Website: apple
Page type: account-selection
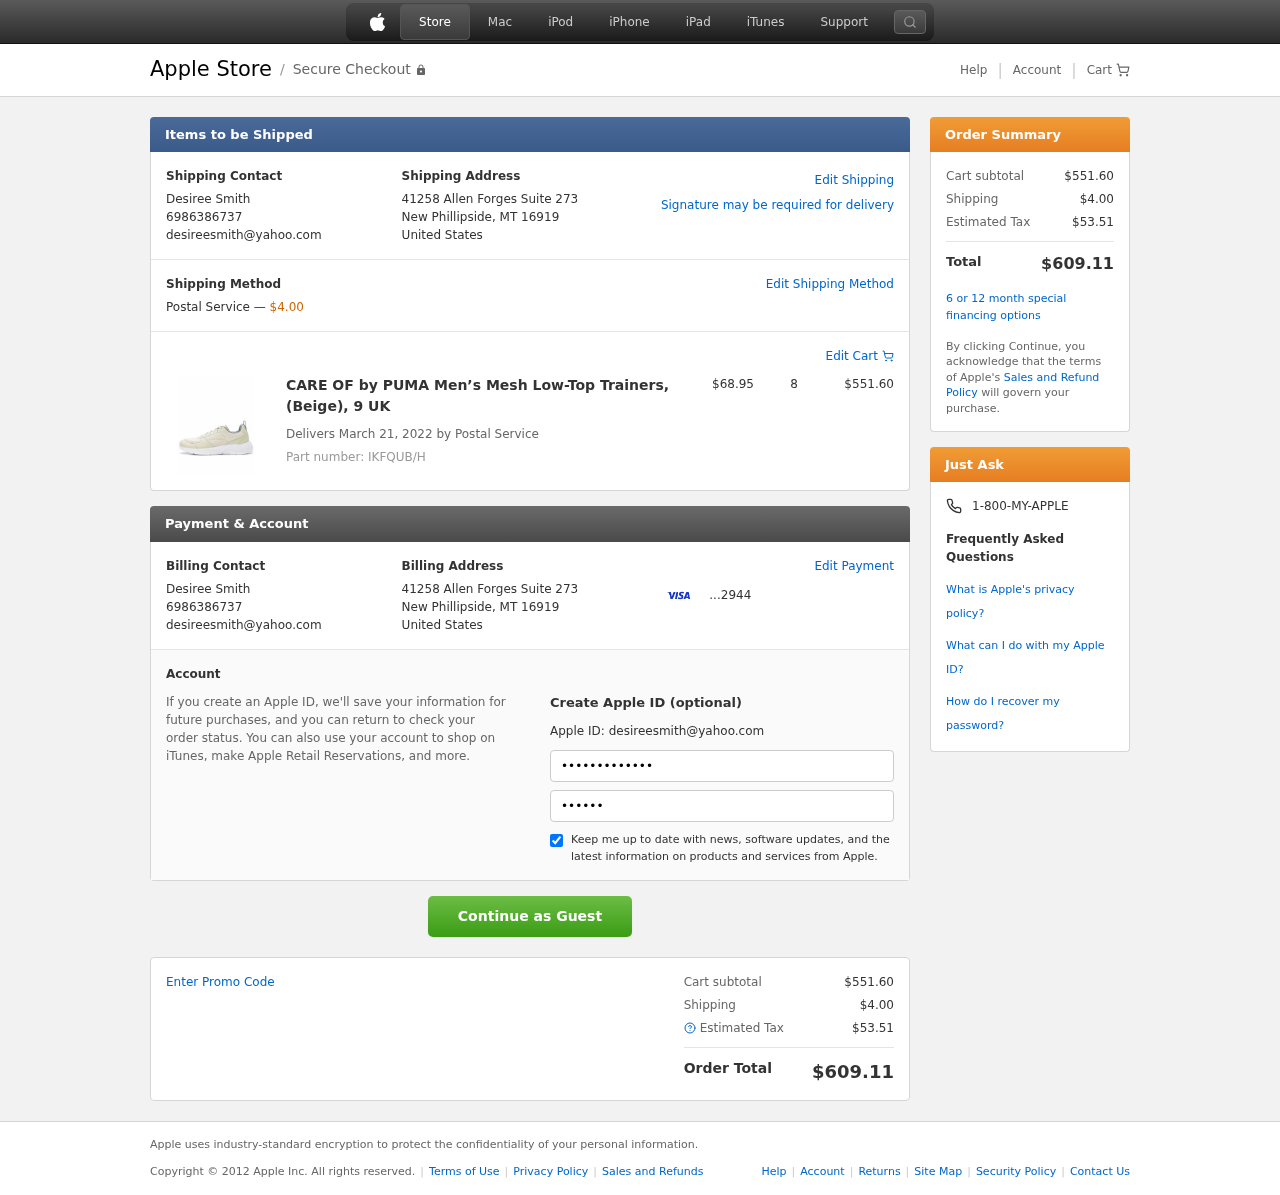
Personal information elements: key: PII_CARD_LAST4
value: ...2944
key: PII_CITY_STATE_ZIP
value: New Phillipside, MT 16919
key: PII_COUNTRY
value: United States
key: PII_EMAIL
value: desireesmith@yahoo.com
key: PII_FULLNAME
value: Desiree Smith
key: PII_PHONE
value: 6986386737
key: PII_STREET
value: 41258 Allen Forges Suite 273
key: PII_FIRSTNAME
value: Desiree
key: PII_LASTNAME
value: Smith
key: PII_FULLNAME2
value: Desiree Smith
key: PII_FULLNAME3
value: Desiree Smith
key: PII_FIRSTNAME2
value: Desiree
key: PII_FIRSTNAME3
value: Desiree
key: PII_LASTNAME2
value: Smith
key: PII_LASTNAME3
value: Smith
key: PII_FIRSTNAME_DERIVED
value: Desiree
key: PII_LASTNAME_DERIVED
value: Smith
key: PII_FULLNAME_DERIVED
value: Desiree Smith
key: PII_NAME_FULL_DERIVED
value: Desiree Smith
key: PII_PHONE_LINE
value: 6737
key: PII_PHONE_SUFFIX
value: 6737
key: PII_PHONE2
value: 6986386737
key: PII_PHONE3
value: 6986386737
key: PII_PHONE_NUMERIC
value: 6986386737
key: PII_PHONE_LINE_NUMERIC
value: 6737
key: PII_PHONE_SUFFIX_NUMERIC
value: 6737
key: PII_PHONE2_NUMERIC
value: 6986386737
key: PII_PHONE3_NUMERIC
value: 6986386737
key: PII_PHONE_DIGITS
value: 6986386737
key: PII_PHONE_LAST4
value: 6737
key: PII_EMAIL2
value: desireesmith@yahoo.com
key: PII_EMAIL3
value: desireesmith@yahoo.com
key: PII_CITY
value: New Phillipside
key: PII_STATE_ABBR
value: MT
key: PII_POSTCODE
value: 16919
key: PII_POSTCODE_FULL
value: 16919
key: PII_CITY_STATE
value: New Phillipside, MT
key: PII_POSTCODE_NUMERIC
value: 16919
Product elements: key: PRODUCT1_NAME
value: CARE OF by PUMA Men’s Mesh Low-Top Trainers, (Beige), 9 UK
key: PRODUCT1_PRICE
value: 68.95
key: PRODUCT1_QUANTITY
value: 8
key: PRODUCT_PART_NUMBER
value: Part number: IKFQUB/H
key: PRODUCT_TOTAL
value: $551.60
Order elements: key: ORDER_SHIPPING_COST
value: $4.00
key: ORDER_DELIVERY_DATE
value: Delivers March 21, 2022 by Postal Service
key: ORDER_SUBTOTAL
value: $551.60
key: ORDER_TAX
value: $53.51
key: ORDER_TOTAL
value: $609.11